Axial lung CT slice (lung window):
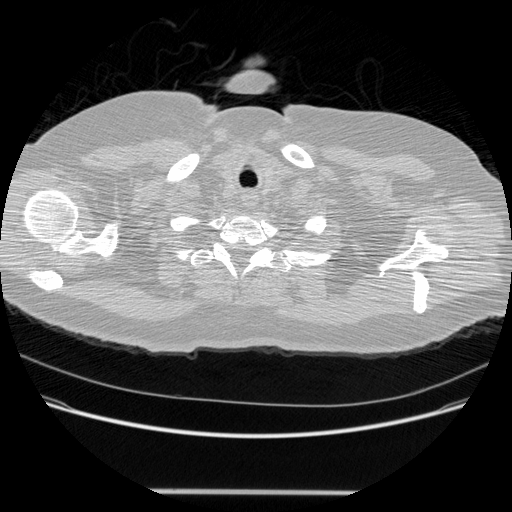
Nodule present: no